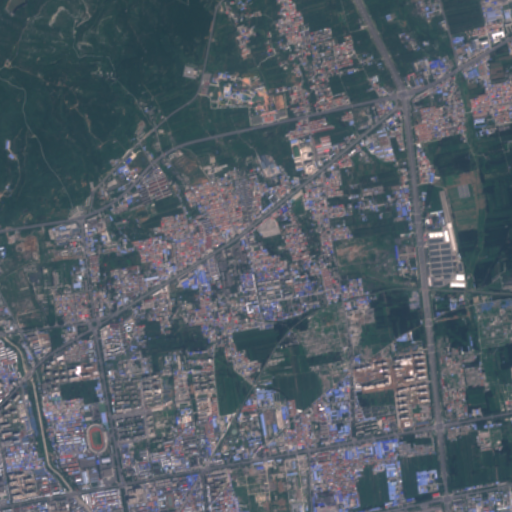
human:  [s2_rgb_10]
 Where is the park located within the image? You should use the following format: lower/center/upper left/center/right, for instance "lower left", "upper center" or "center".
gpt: The park is located in the lower left of the image.
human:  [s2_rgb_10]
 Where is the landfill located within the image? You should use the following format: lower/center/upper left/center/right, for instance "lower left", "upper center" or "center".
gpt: There is no landfill in the image.